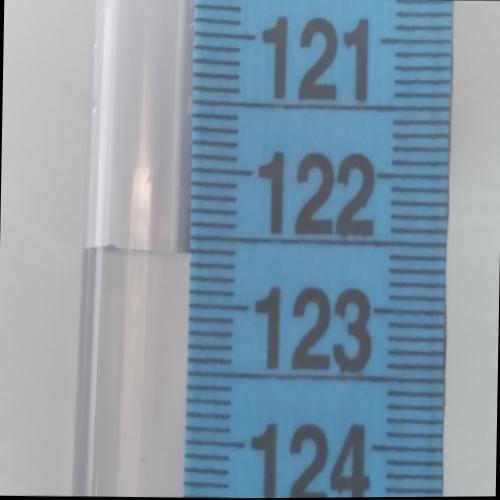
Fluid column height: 122.6 cm